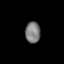
Tissue: lung
Cell type: Epithelial cells
Senescence score: 0.1346
Nuclear area (px): 312
Mean DAPI intensity: 124.042